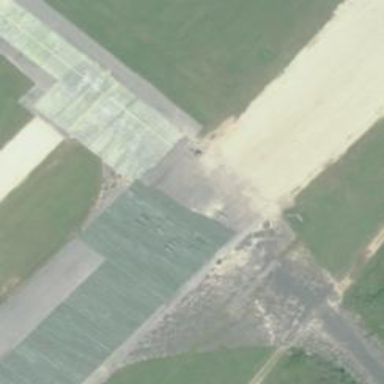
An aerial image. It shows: Runway at airport.